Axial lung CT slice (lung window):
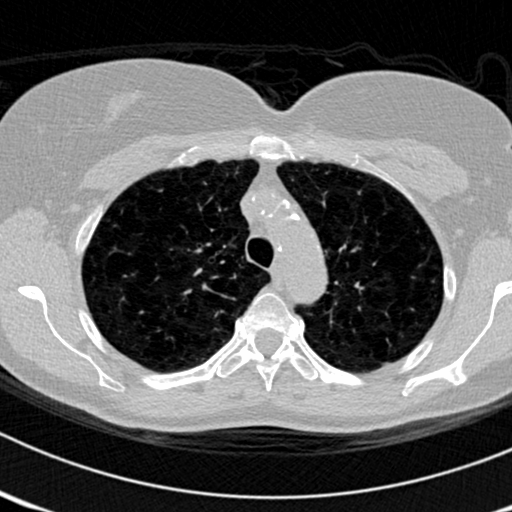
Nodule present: no